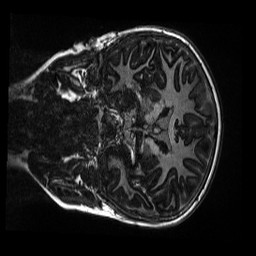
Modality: MP2RAGE
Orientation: coronal
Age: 9
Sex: male
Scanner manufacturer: siemens
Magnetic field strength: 3 T
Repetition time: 4 s
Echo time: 0.00303 s